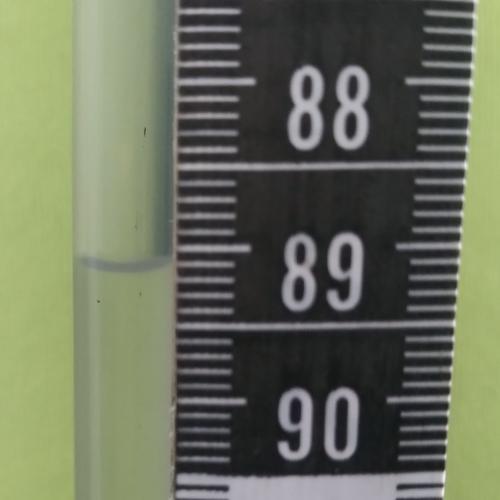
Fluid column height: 89.1 cm